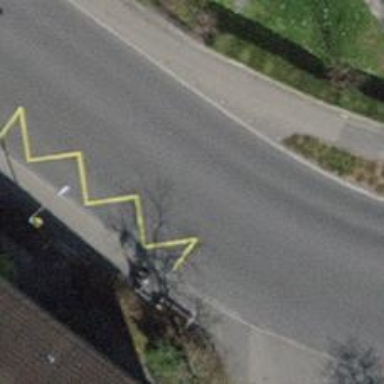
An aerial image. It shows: Bus stop equipped with public transport stop position.